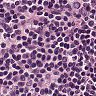
Metastatic tissue present: no